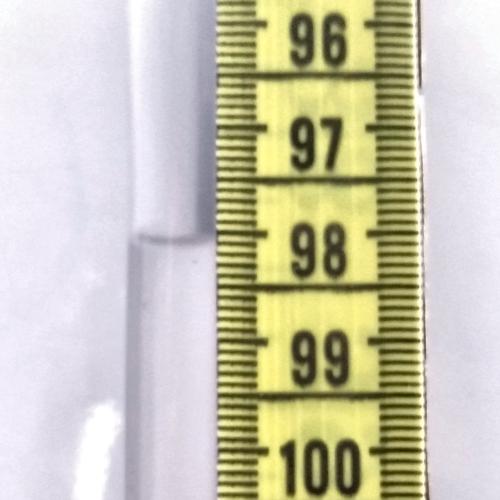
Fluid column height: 98.1 cm